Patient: sex F, age 67
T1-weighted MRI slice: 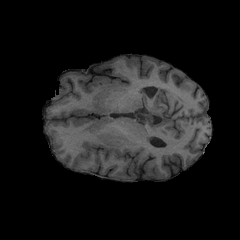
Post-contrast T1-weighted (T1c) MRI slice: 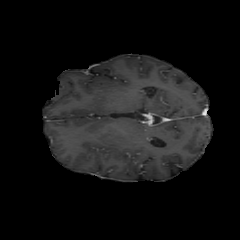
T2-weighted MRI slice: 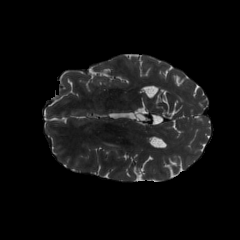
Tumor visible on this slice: yes
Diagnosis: Astrocytoma, IDH-mutant
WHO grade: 4